Field crop: maize
Growth stage: 1
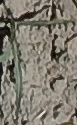
Species: sorghum